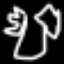
Label: angel